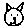
Label: cat